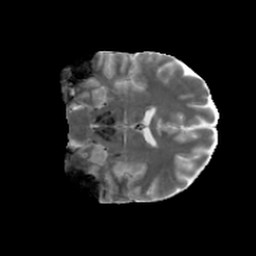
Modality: MD
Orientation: coronal
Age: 25
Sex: female
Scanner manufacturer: siemens
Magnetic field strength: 6.98 T
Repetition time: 7.776 s
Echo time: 0.076 s